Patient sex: M
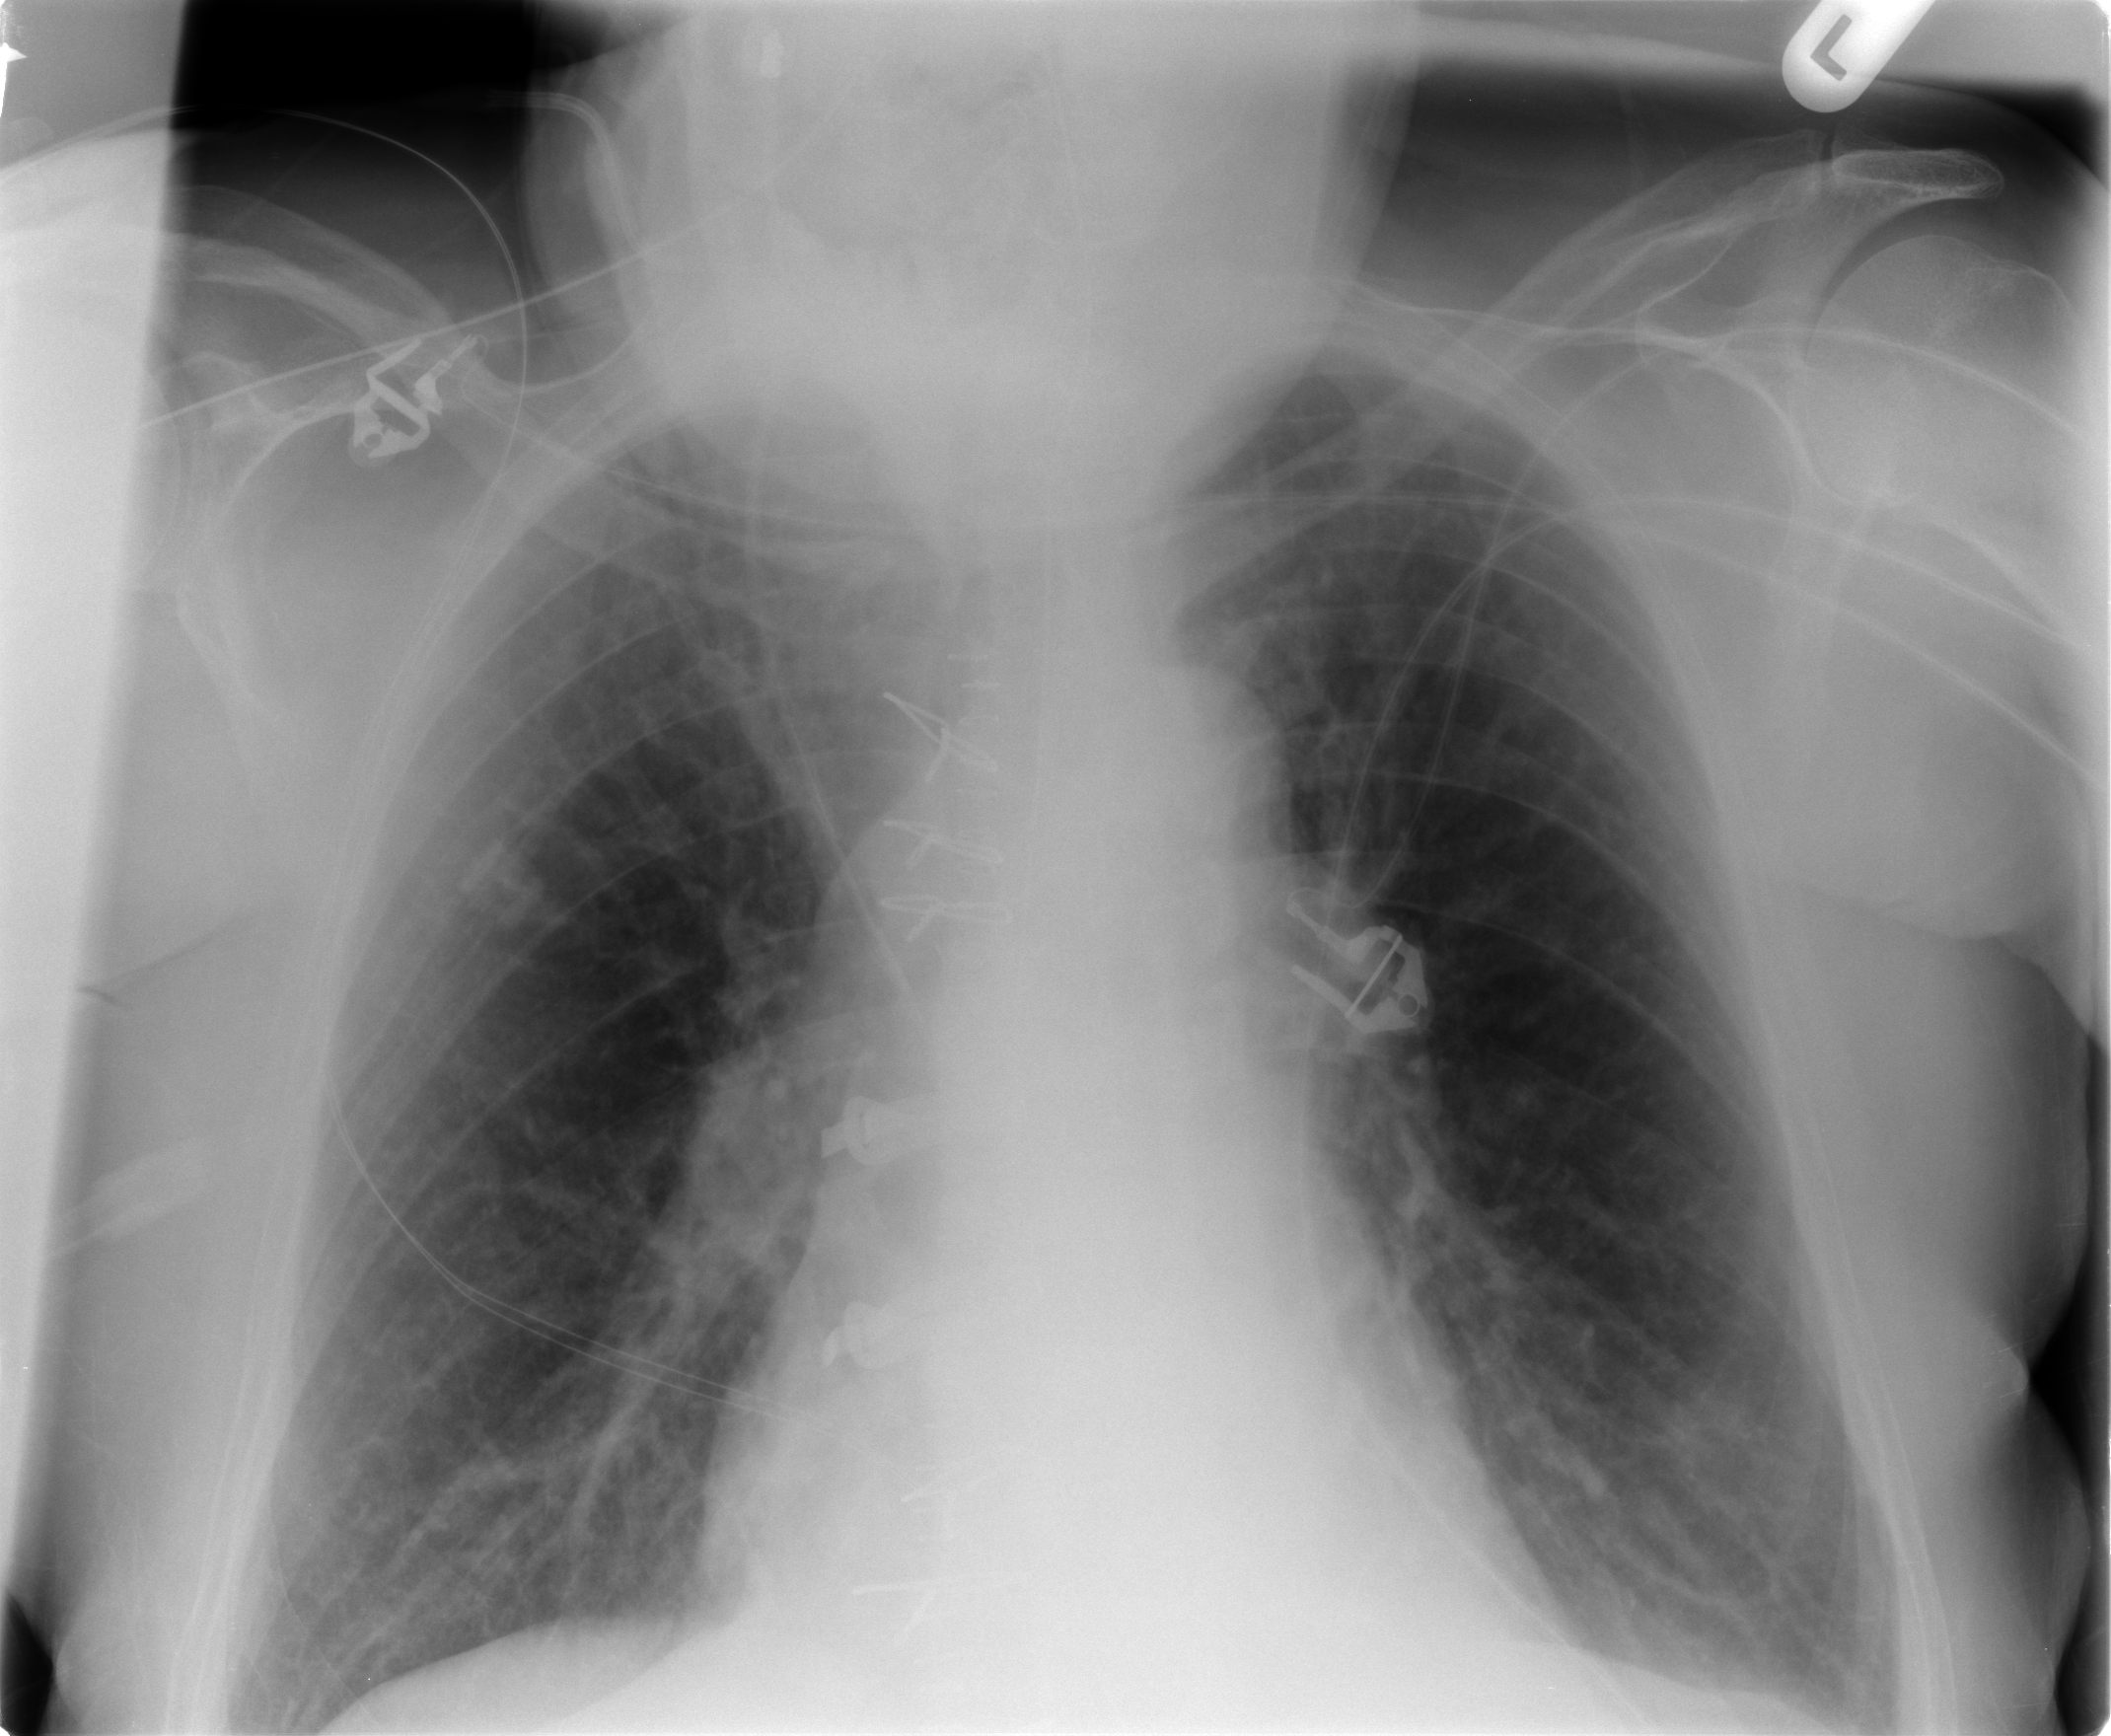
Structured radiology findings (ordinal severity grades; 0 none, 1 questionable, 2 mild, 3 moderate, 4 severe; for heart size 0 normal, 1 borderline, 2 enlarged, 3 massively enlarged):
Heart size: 0
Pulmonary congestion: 1
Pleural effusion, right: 0
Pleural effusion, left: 0
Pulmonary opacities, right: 2
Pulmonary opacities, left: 2
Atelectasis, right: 1
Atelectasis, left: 1